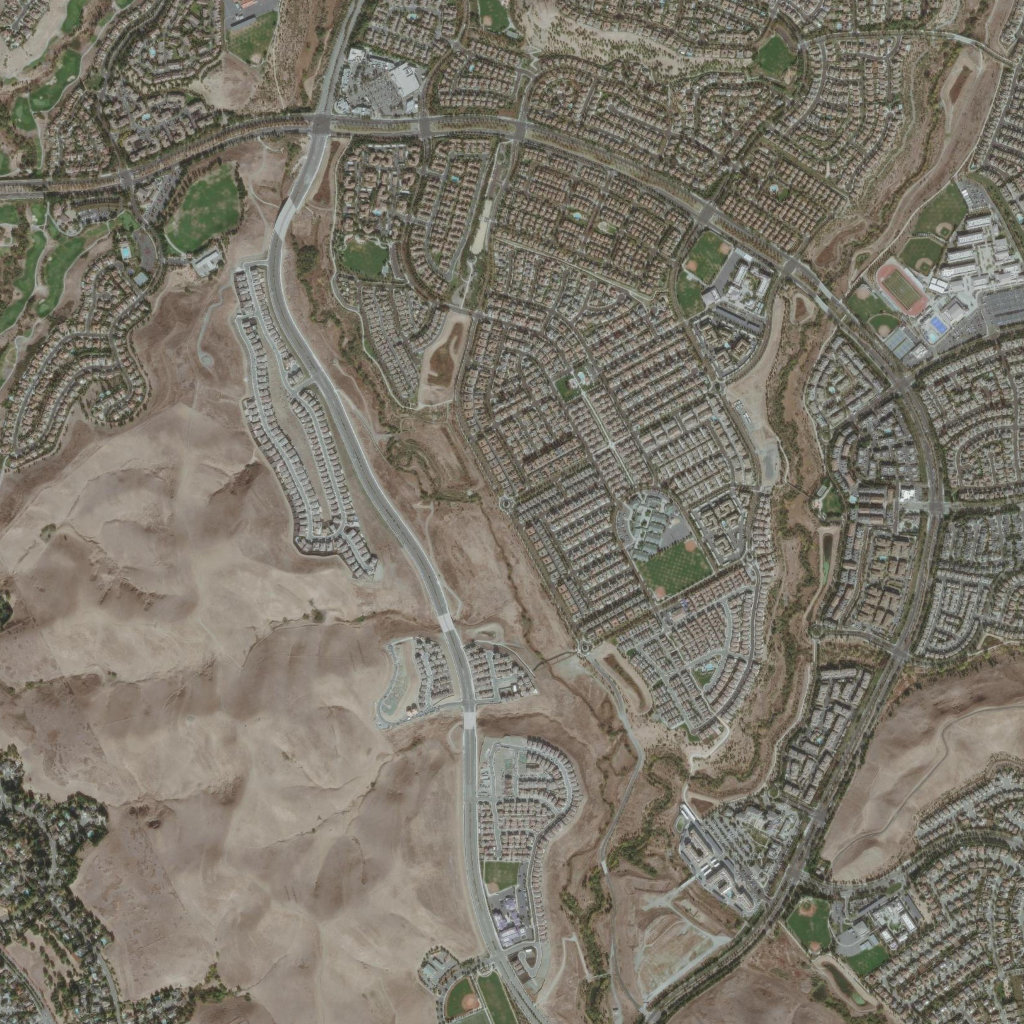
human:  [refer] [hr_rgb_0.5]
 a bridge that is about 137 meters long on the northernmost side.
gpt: <box>[[26, 19, 29, 23, 0]]</box>